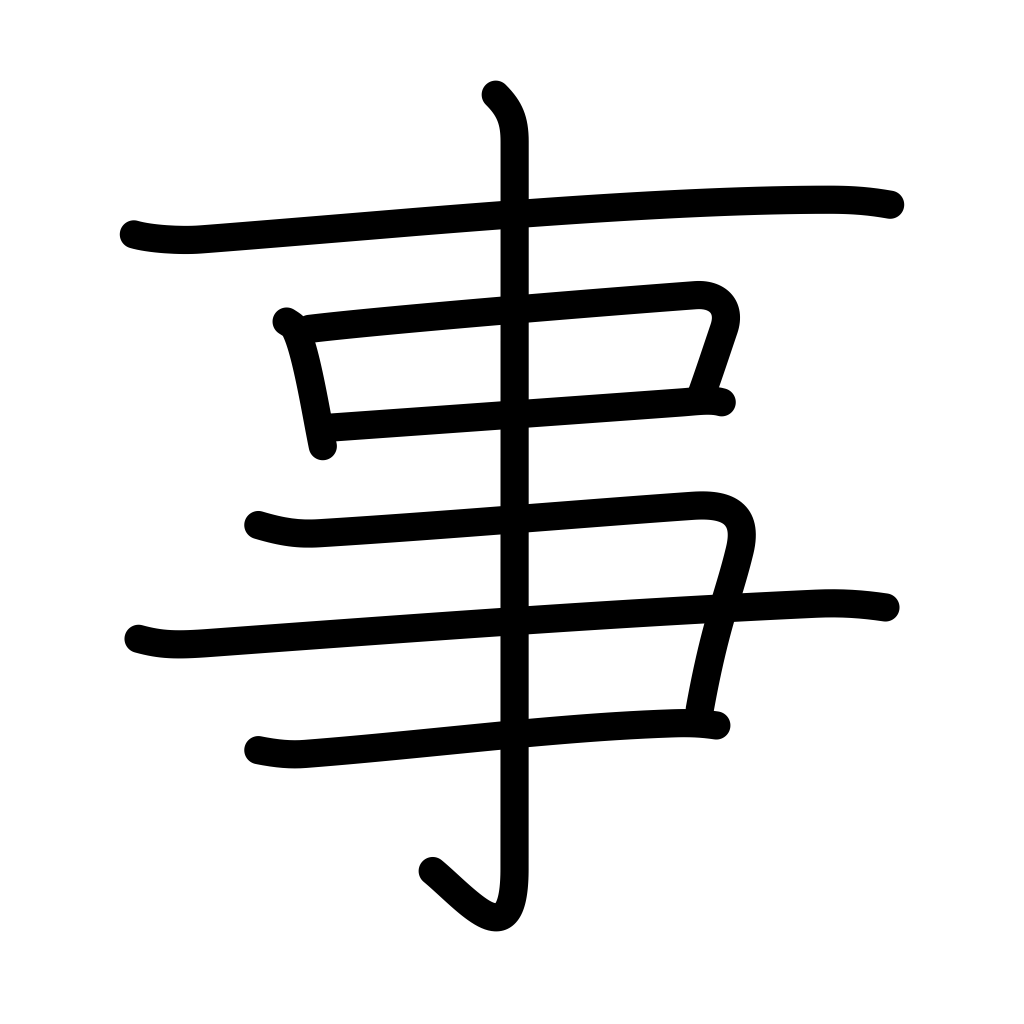
Meaning: matter, thing, fact, business, reason, possibly